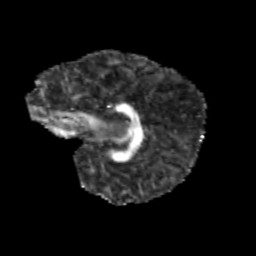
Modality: FA
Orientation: sagittal
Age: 11
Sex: female
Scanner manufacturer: siemens
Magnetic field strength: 3 T
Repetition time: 3.8 s
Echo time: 0.07 s